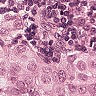
Metastatic tissue present: yes